Field crop: tomato
Growth stage: 1
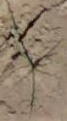
Species: cyperus